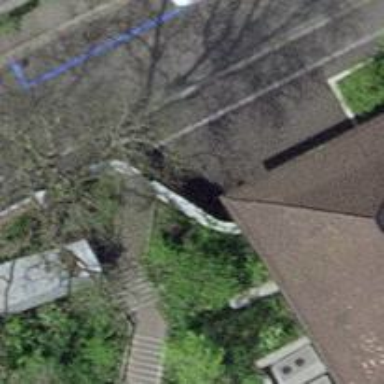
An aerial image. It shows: Path with full-height turnstile.